Question: So I have a dataframe that has a Plate ID, Time Point, Substrate, and Mean Values for two readings (made up data):
'''
Plate_ID Day Name 590_Mean 590_SD 750_Mean 750_Mean
MCBA15 001 0 Cyclodextrin 0.217 0.012 0.161 0.012
MCBA15 001 1 Cyclodextrin 0.257 0.012 0.171 0.012
MCBA15 001 3 Cyclodextrin 0.217 0.012 0.161 0.012
...
MCBA15 001 10 Cyclodextrin 0.217 0.012 0.161 0.012
MCBA15 005 0 Cyclodextrin 0.217 0.012 0.161 0.012
MCBA15 005 1 Cyclodextrin 0.257 0.012 0.171 0.012
MCBA15 005 3 Cyclodextrin 0.217 0.012 0.161 0.012
...
MCBA15 005 10 Cyclodextrin 0.217 0.012 0.161 0.012
MCBA15 001 0 Lactose 0.217 0.012 0.161 0.012
MCBA15 001 1 Lactose 0.257 0.012 0.171 0.012
MCBA15 001 3 Lactose 0.217 0.012 0.161 0.012
...
MCBA15 001 10 Lactose 0.217 0.012 0.161 0.012
MCBA15 005 0 Lactose 0.217 0.012 0.161 0.012
MCBA15 005 1 Lactose 0.257 0.012 0.171 0.012
MCBA15 005 3 Lactose 0.217 0.012 0.161 0.012
...
MCBA15 005 10 Lactose 0.217 0.012 0.161 0.012
'''
There are 32 substrates per Plate_ID and each Plate has 7 Day readings.
Ideally, I want to plot the 590 and 750 Mean values on the same time series over the 10 day period (7 readings) with standard deviation bars (time intervals = 1 day).
I was able to generate one such graph, but this was going in and sorting the data. I then took the following approach:
'''
library('Hmisc')
x <- sortbiolog$Day[1:7]
y <- sortbiolog$X750_Mean[1:7]
sd <- sortbiolog$X750_SD[1:7]
plot(x, y, type = "b", ylim = c(0,.3))
with(
data = sortbiolog,
expr = errbar(x, y, y + sd, y - sd, add = T, pch =1, cap = .01), main = "?-Cyclodextrin Substrate for MCBA15 001")
par(new=TRUE)
a <- sortbiolog$Day[1:7]
b <- sortbiolog$X590_Mean[1:7]
ab_sd <- sortbiolog$X590_SD[1:7]
plot(a, b, type = "b", ylim = c(0,.3))
with(
data = sortbiolog,
expr = errbar(a, b, b + ab_sd, b - ab_sd, add = T, pch =1, cap = .01, col="red", axis=FALSE))
legend('topright', legend=c("Mean 750", "Mean 590"), text.col=c("black", "red"))
'''

However, I was wondering if there was a way to loop through the data and create these images based on the data.
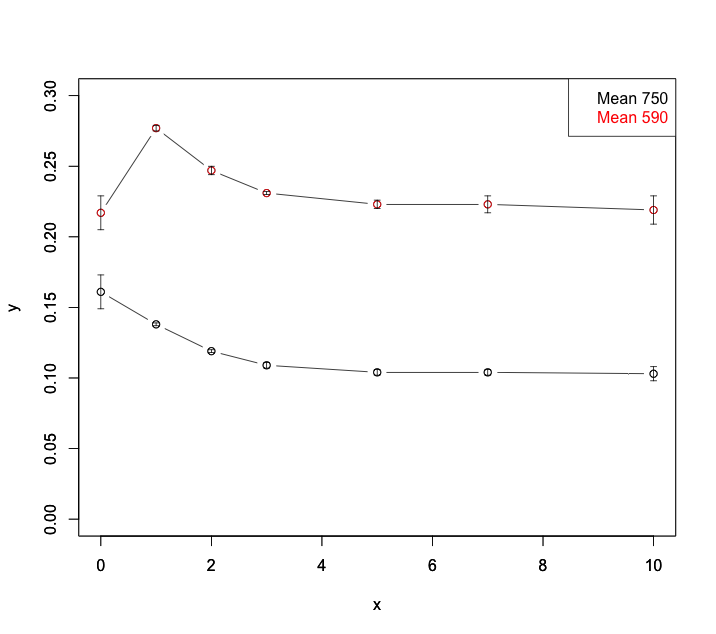
Answer: '''
dat <- read.table(header = TRUE, text="Plate_ID Day Name 590_Mean 590_SD 750_Mean 750_SD
'MCBA15 001' 0 Cyclodextrin 0.217 0.012 0.161 0.012
'MCBA15 001' 1 Cyclodextrin 0.257 0.012 0.171 0.012
'MCBA15 001' 2 Cyclodextrin 0.257 0.012 0.171 0.012
'MCBA15 001' 3 Cyclodextrin 0.217 0.012 0.161 0.012
'MCBA15 001' 5 Cyclodextrin 0.257 0.012 0.171 0.012
'MCBA15 001' 7 Cyclodextrin 0.257 0.012 0.171 0.012
'MCBA15 001' 10 Cyclodextrin 0.217 0.012 0.161 0.012
'MCBA15 005' 0 Cyclodextrin 0.217 0.012 0.161 0.012
'MCBA15 005' 1 Cyclodextrin 0.257 0.012 0.171 0.012
'MCBA15 005' 2 Cyclodextrin 0.257 0.012 0.171 0.012
'MCBA15 005' 3 Cyclodextrin 0.217 0.012 0.161 0.012
'MCBA15 005' 5 Cyclodextrin 0.257 0.012 0.171 0.012
'MCBA15 005' 7 Cyclodextrin 0.217 0.012 0.161 0.012
'MCBA15 005' 10 Cyclodextrin 0.217 0.012 0.161 0.012
'MCBA15 001' 0 Lactose 0.217 0.012 0.161 0.012
'MCBA15 001' 1 Lactose 0.257 0.012 0.171 0.012
'MCBA15 001' 2 Lactose 0.217 0.012 0.161 0.012
'MCBA15 001' 3 Lactose 0.217 0.012 0.161 0.012
'MCBA15 001' 5 Lactose 0.217 0.012 0.161 0.012
'MCBA15 001' 7 Lactose 0.217 0.012 0.161 0.012
'MCBA15 001' 10 Lactose 0.217 0.012 0.161 0.012
'MCBA15 005' 0 Lactose 0.217 0.012 0.161 0.012
'MCBA15 005' 1 Lactose 0.257 0.012 0.171 0.012
'MCBA15 005' 2 Lactose 0.257 0.012 0.171 0.012
'MCBA15 005' 3 Lactose 0.217 0.012 0.161 0.012
'MCBA15 005' 5 Lactose 0.257 0.012 0.171 0.012
'MCBA15 005' 7 Lactose 0.217 0.012 0.161 0.012
'MCBA15 005' 10 Lactose 0.217 0.012 0.161 0.012")
'''
There are several things in this function that are not necessary (like the indexing) but I wanted to change as little from your code as I could to show you the general approach. So here is your code wrapped into a function which takes a single data frame.
'''
f <- function(sortbiolog) {
require('Hmisc')
x <- sortbiolog$Day[1:7]
y <- sortbiolog$X750_Mean[1:7]
sd <- sortbiolog$X750_SD[1:7]
plot(x, y, type = "b", ylim = c(0,.3))
with(
data = sortbiolog,
expr = errbar(x, y, y + sd, y - sd, add = T, pch =1, cap = .01), main = "?-Cyclodextrin Substrate for MCBA15 001")
par(new=TRUE)
a <- sortbiolog$Day[1:7]
b <- sortbiolog$X590_Mean[1:7]
ab_sd <- sortbiolog$X590_SD[1:7]
plot(a, b, type = "b", ylim = c(0,.3), ann = FALSE)
with(
data = sortbiolog,
expr = errbar(a, b, b + ab_sd, b - ab_sd, add = T, pch =1, cap = .01, col="red"))
legend('bottomright', legend=c("Mean 750", "Mean 590"), text.col=c("black", "red"))
}
'''
So you could still use this on your full data like 'f(dat[1:7, ])', but instead of fooling with indexing, you split the original into a list of data frames based on the 'Plate_ID' and 'Name':
'''
sp <- split(dat, with(dat, interaction(Plate_ID, Name)))
sapply(sp, dim)
# MCBA15 001.Cyclodextrin MCBA15 005.Cyclodextrin MCBA15 001.Lactose MCBA15 005.Lactose
# [1,] 7 7 7 7
# [2,] 7 7 7 7
'''
And then apply the function over a list:
'''
pdf('~/desktop/tmp.pdf')
par(mfrow = c(2,2))
p <- lapply(sp, f)
dev.off()
'''
Gives me